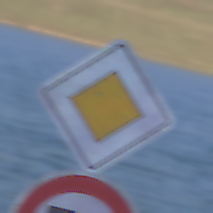
Verkehrszeichen: Vorfahrtsstrasse
Zusatzzeichen unten: Geschwindigkeit70
Umgebung: Outdoor, Nature
Tageszeit: MorningAfternoon
Wetter: Clear
Licht: Natural
Jahreszeit: NotSpecified
Kontrast: HighContrast